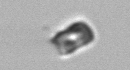
Label: Bacillariophyceae_morphotype1